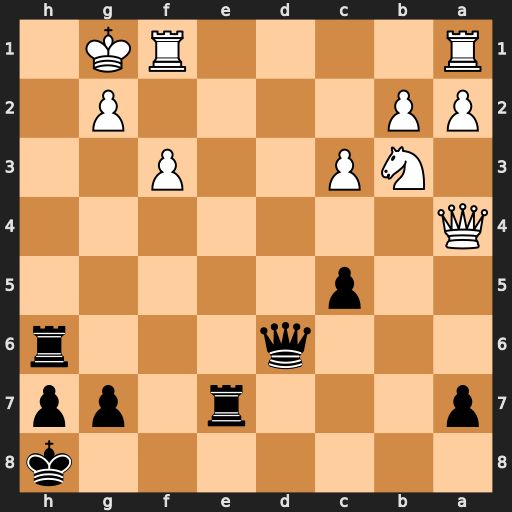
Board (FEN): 7k/p3r1pp/3q3r/2p5/Q7/1NP2P2/PP4P1/R4RK1
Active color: b
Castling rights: -
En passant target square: -
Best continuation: Qh2+ Kf2 Rg6 Qg4 Rxg4